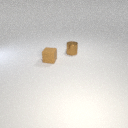
small brown rubber cube to the left of small brown metal cylinder